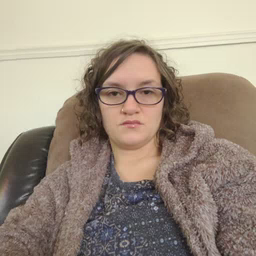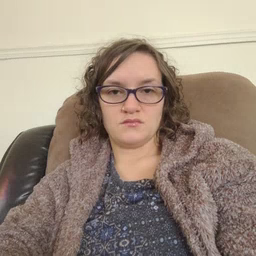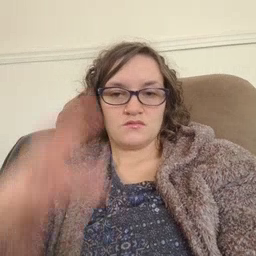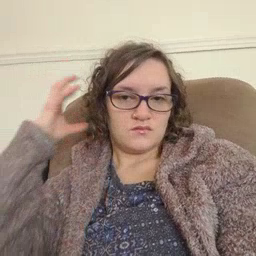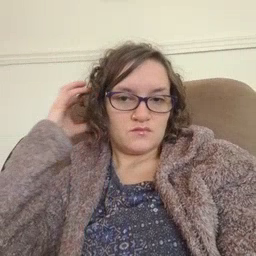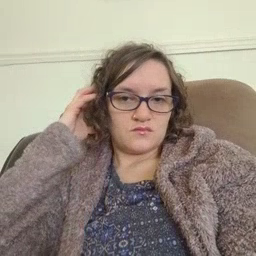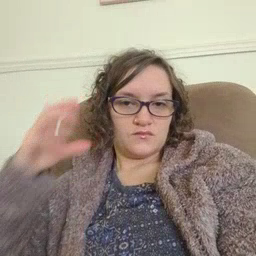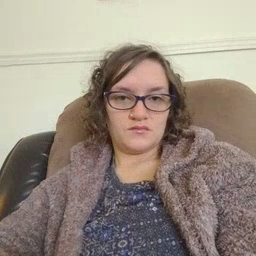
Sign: radio